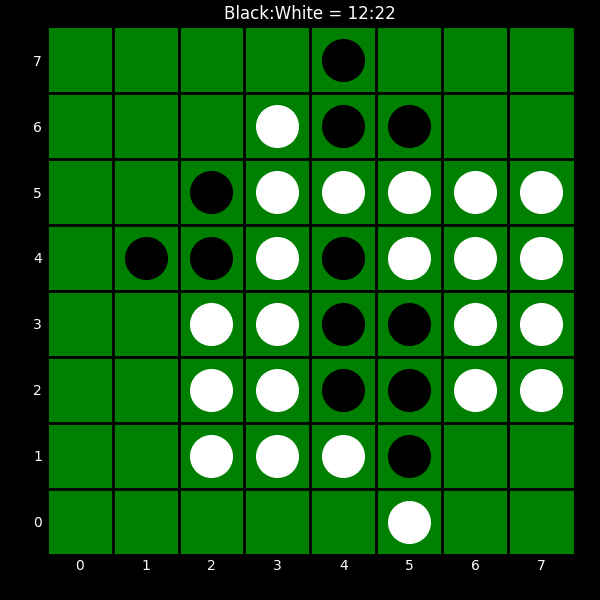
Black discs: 12
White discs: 22